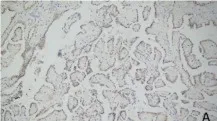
(A-F) Immunohistochemical profiles of papillary renal neoplasm with reverse polarity. The tumor cells are positive for GATA-3(x200).
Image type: pathology (immunostaining)